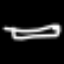
Label: pencil